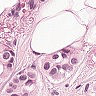
Metastatic tissue present: yes